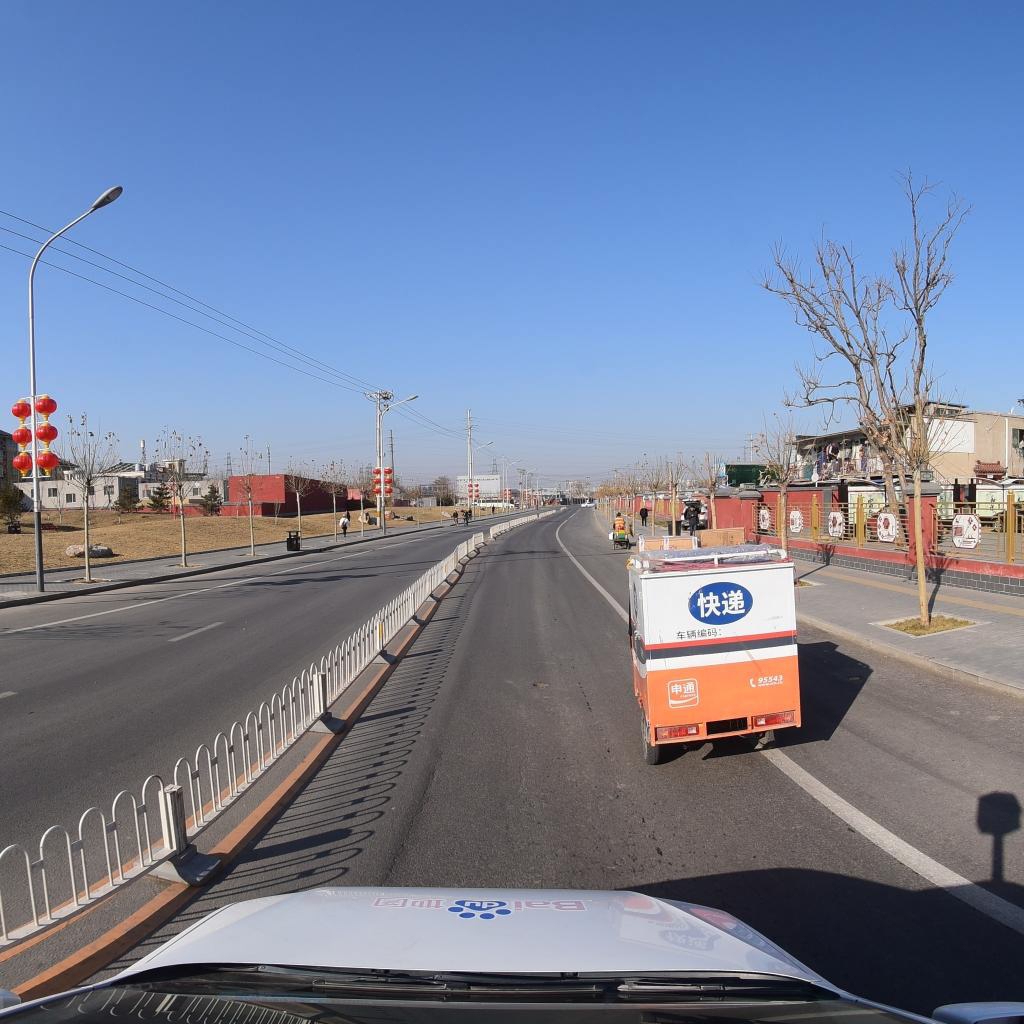
Region: Fengtai
Road damage annotations: pothole, longitudinal crack